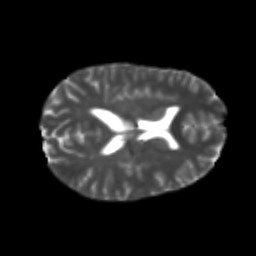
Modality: T2w
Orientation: axial
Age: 24
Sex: female
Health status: healthy
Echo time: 0.074 s